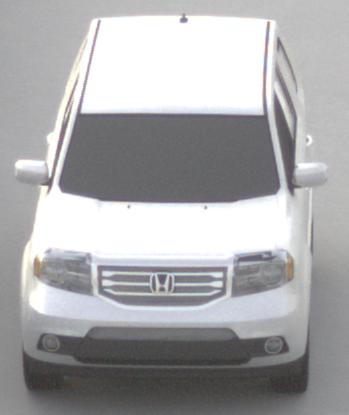
Make: Honda
Model: Pilot
Detailed model: Gen. 2 Facelift
Model produced from: 2012
Model produced until: 2015
Doors: 5
Color: white
Road condition: dry road
Daytime: sunrise or sunset
Contrast: low contrast